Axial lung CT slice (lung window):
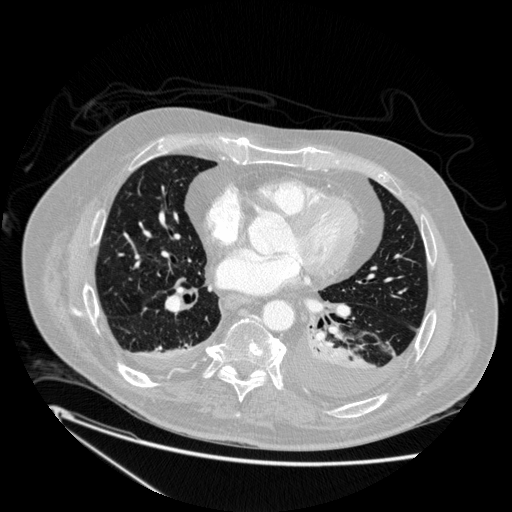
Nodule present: no